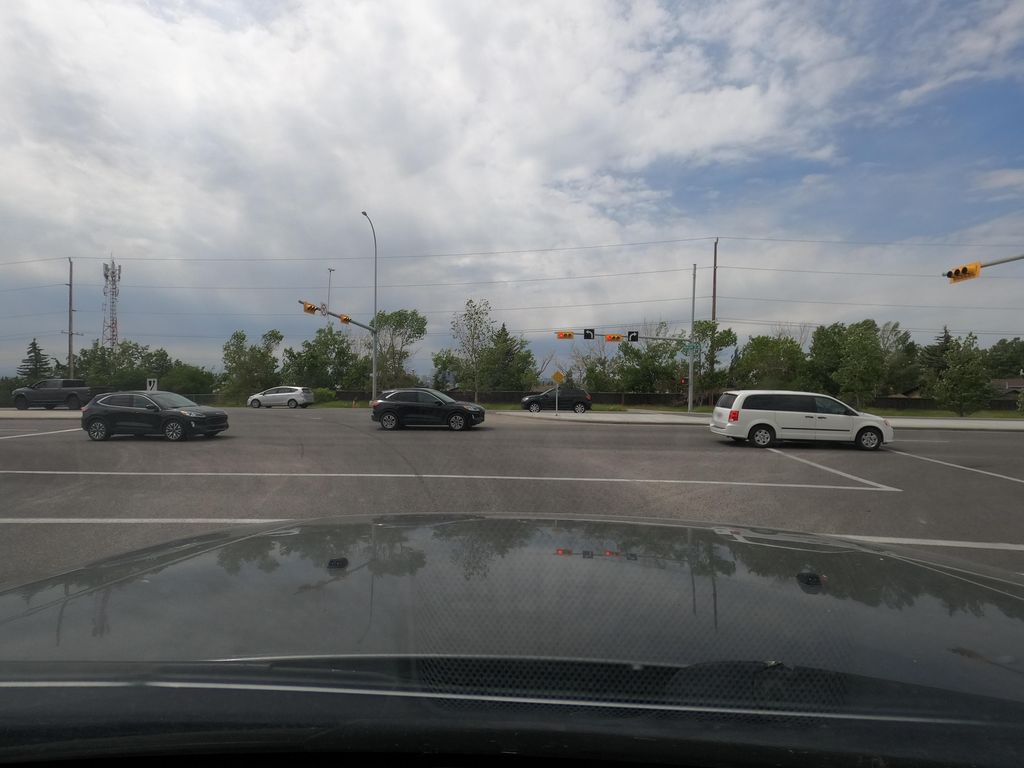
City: calgary